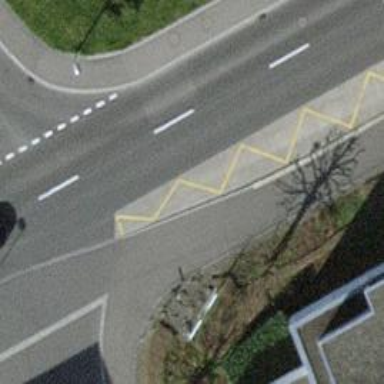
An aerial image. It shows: Post box is visible.